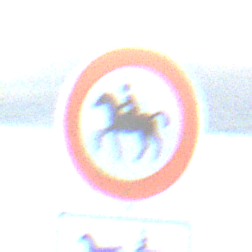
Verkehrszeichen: VerbotReiter
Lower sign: MehrspurigeFahrzeugeFrei9
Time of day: SunriseSunset
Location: Outdoor (RoadRail)
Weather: PartlyCloudy
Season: NotSpecified
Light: Natural